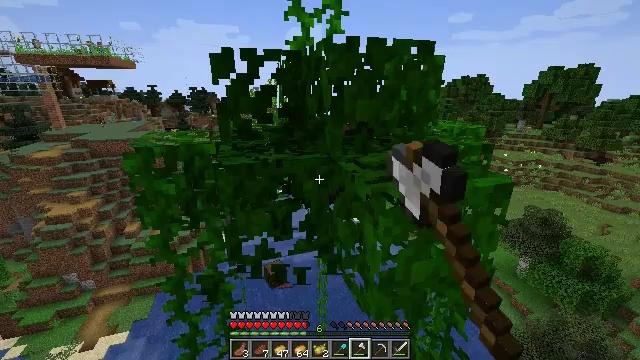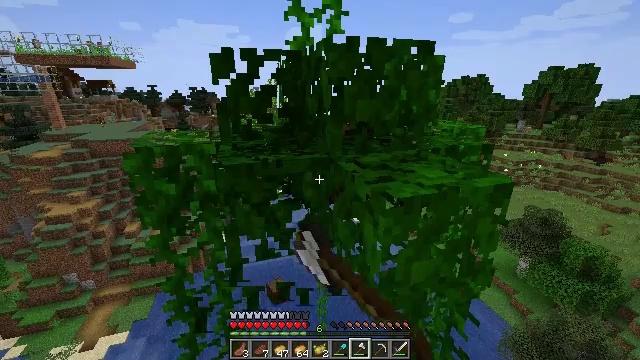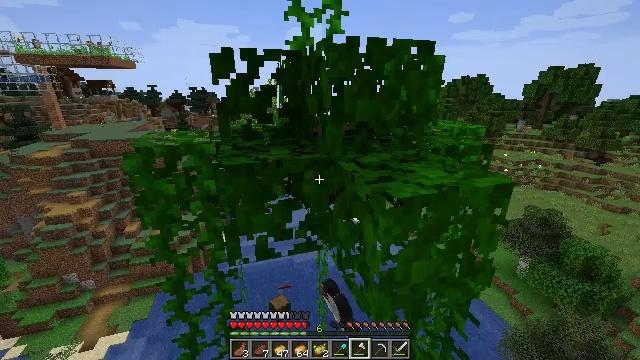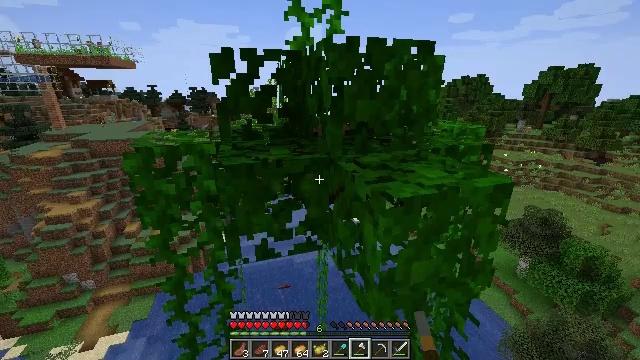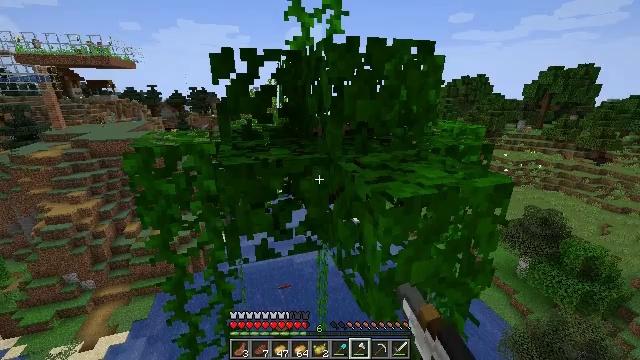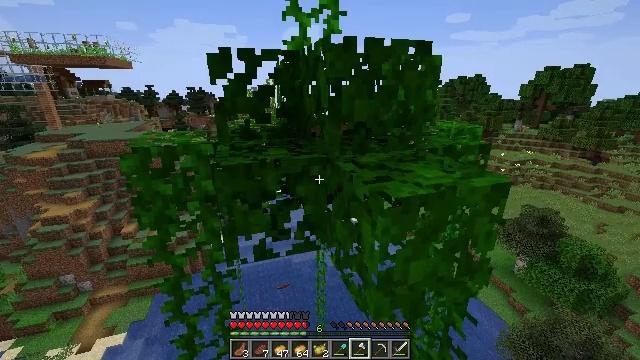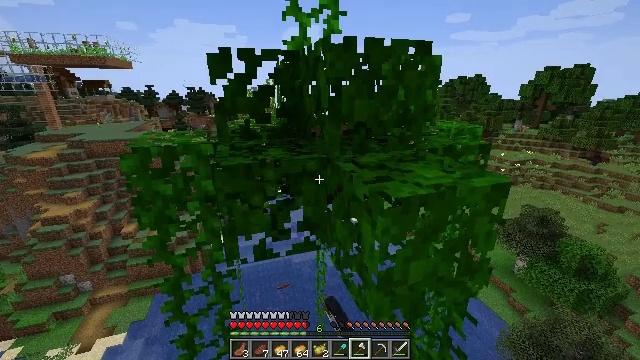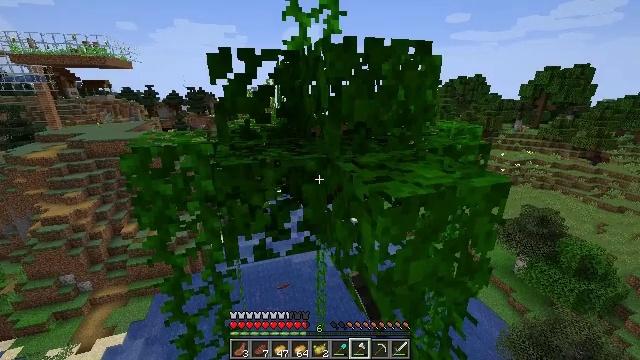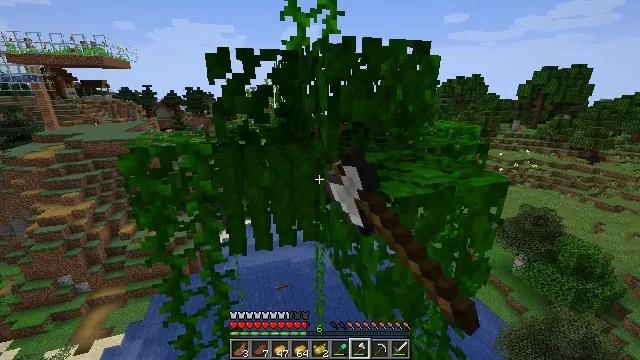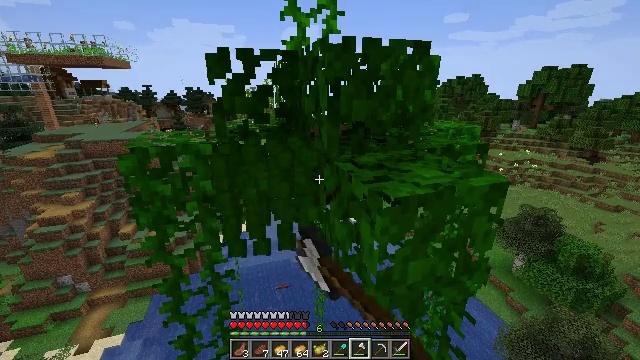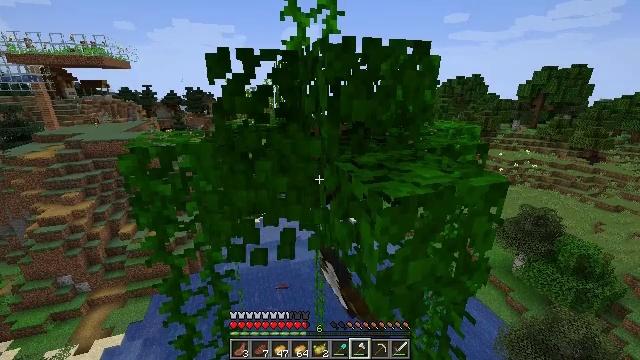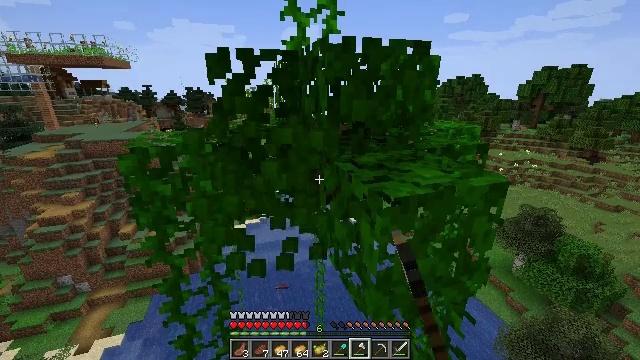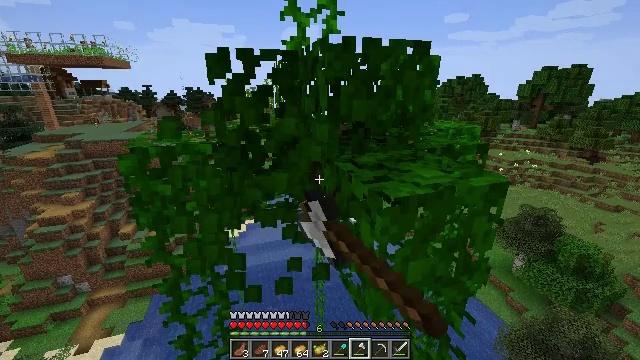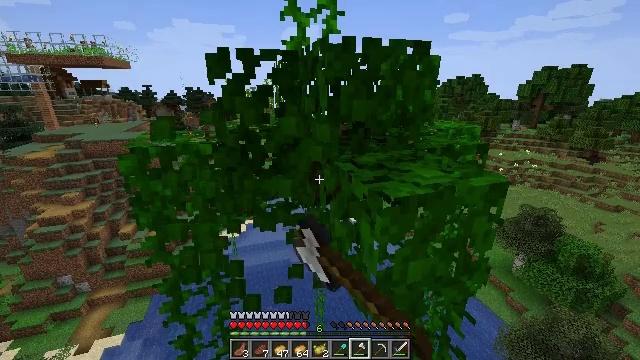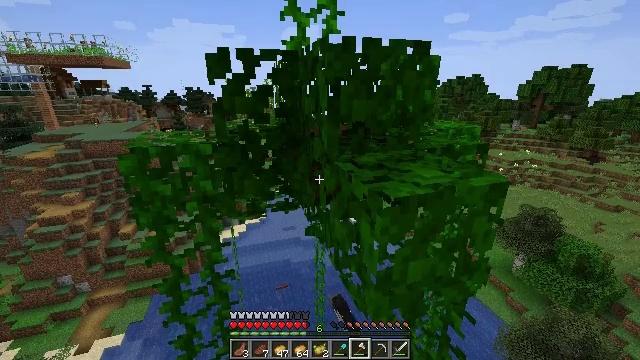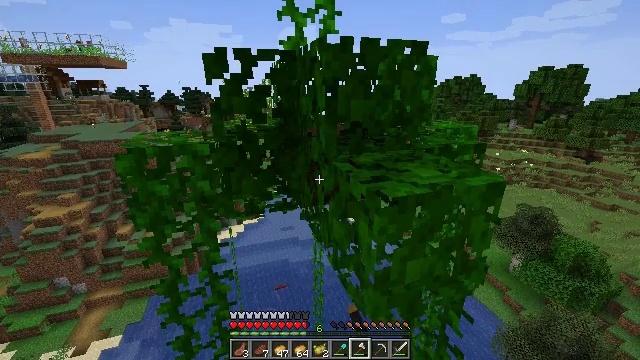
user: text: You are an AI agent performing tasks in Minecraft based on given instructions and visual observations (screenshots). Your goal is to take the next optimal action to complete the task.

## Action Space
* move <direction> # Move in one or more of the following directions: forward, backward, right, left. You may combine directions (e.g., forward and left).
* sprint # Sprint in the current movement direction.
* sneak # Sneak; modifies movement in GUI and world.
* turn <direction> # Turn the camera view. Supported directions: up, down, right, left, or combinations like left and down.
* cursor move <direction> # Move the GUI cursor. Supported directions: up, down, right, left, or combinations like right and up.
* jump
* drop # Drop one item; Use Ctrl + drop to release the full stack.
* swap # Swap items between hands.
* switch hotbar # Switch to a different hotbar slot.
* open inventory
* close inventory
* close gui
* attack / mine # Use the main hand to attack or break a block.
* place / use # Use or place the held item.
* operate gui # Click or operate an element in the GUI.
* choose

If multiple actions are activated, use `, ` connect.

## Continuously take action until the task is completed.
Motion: motion action
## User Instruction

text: Attack the jungle leaves to remove it.
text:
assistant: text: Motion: attack / mine
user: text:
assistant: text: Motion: attack / mine
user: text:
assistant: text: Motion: attack / mine
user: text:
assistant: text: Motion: attack / mine
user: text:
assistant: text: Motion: attack / mine
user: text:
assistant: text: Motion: attack / mine
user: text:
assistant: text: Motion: attack / mine
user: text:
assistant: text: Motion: attack / mine
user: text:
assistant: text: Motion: attack / mine
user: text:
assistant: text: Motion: attack / mine
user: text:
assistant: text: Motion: attack / mine
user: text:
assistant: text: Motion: attack / mine
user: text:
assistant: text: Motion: attack / mine
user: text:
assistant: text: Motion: attack / mine
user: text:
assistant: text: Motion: attack / mine
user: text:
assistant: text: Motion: attack / mine
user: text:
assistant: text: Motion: attack / mine
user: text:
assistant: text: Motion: attack / mine
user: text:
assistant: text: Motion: attack / mine
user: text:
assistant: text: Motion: attack / mine
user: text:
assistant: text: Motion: attack / mine
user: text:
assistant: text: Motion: attack / mine
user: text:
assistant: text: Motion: attack / mine
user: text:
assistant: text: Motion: attack / mine
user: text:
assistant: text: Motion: attack / mine